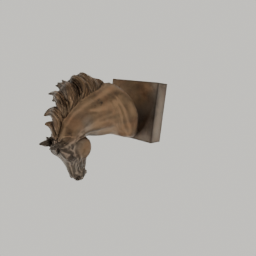
Label: decoration